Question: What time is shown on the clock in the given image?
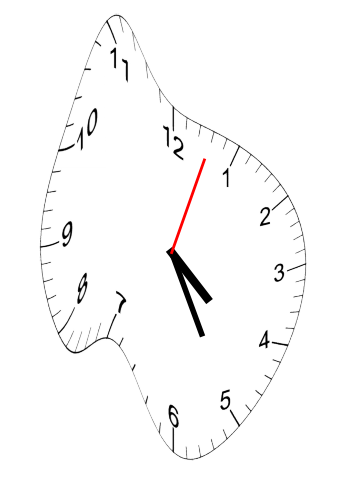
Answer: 04:25:03